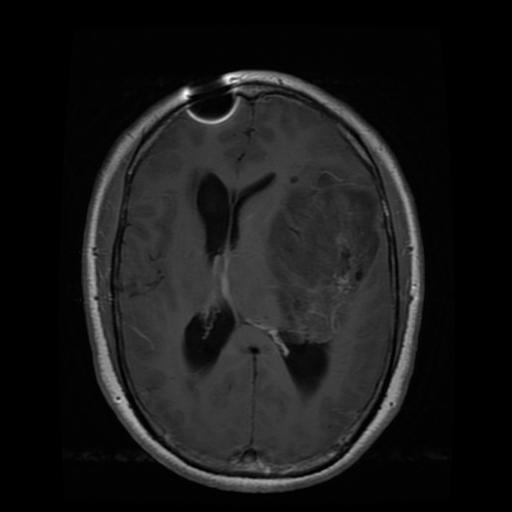
Label: glioma